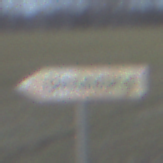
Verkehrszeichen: UmleitungswegweiserLinksweisend
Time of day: SunriseSunset
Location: Outdoor (Nature)
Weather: PartlyCloudy
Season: NotSpecified
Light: Natural